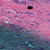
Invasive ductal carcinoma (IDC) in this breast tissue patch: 1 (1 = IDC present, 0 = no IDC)